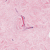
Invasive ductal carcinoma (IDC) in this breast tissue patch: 0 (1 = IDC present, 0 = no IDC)